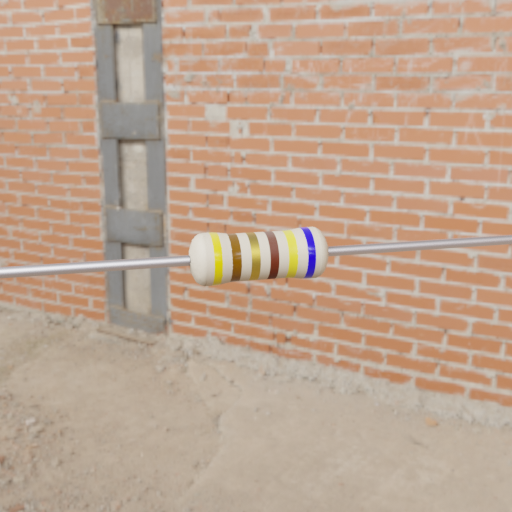
Resistor colour bands (in order): yellow, brown, gold, brown, yellow, blue